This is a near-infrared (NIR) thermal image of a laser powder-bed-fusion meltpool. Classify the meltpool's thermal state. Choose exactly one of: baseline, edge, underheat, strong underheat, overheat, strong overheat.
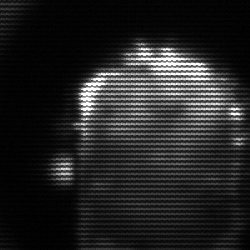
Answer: baseline